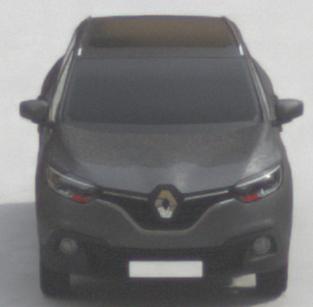
Make: Renault
Model: Kadjar ENERGY TCe 130
Detailed model: Kadjar
Model produced from: 2015/05
Model produced until: 2018/08
Doors: 5
Color: gray
Road condition: dry road
Daytime: morning or afternoon
Contrast: low contrast